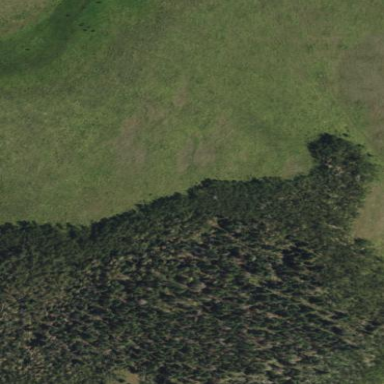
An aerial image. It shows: Dense deciduous woodland with broadleaved trees.